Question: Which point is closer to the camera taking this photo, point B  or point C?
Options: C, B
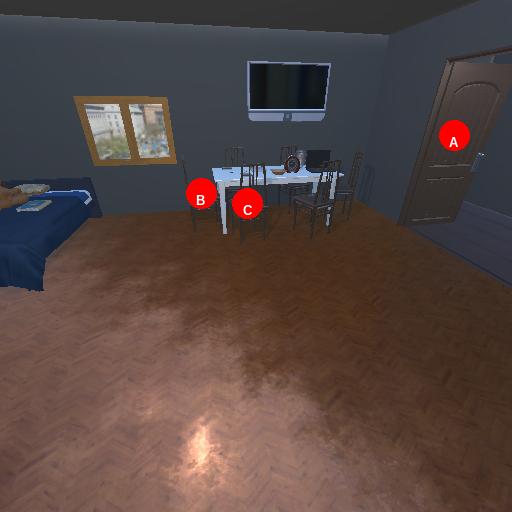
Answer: C